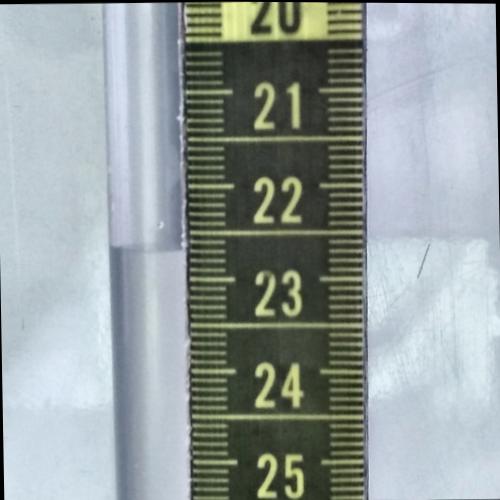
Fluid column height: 22.7 cm